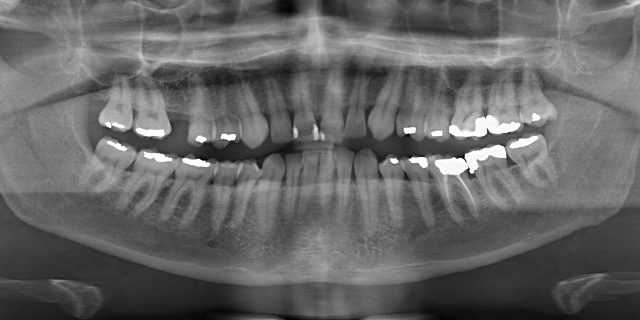
adult